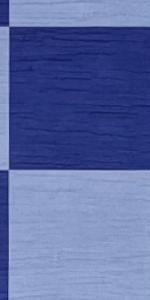
Label: Empty